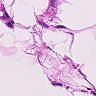
Metastatic tissue present: no